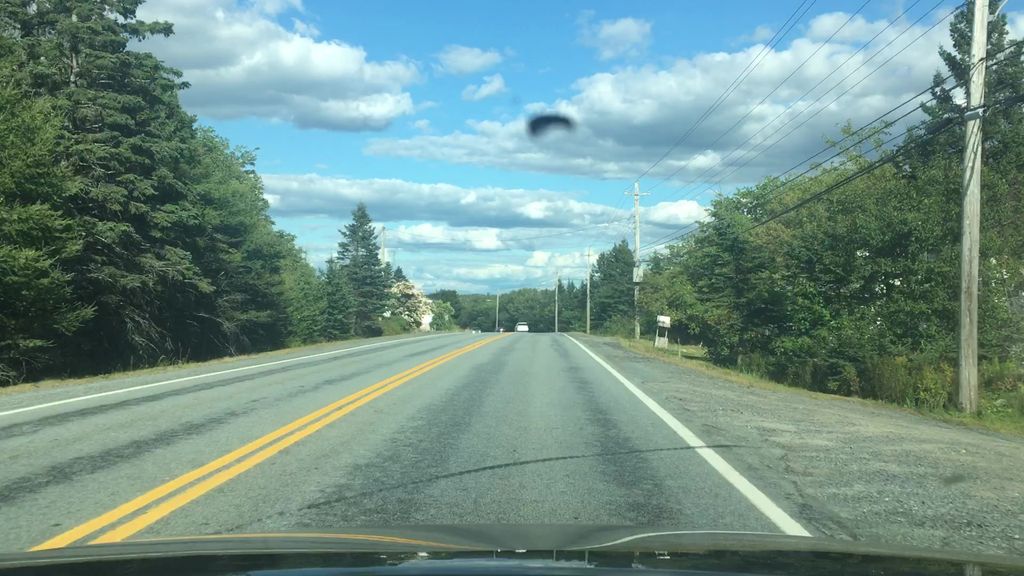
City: halifax